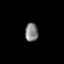
Tissue: prostate
Cell type: Endothelial cells
Senescence score: 0.7245
Nuclear area (px): 234
Mean DAPI intensity: 131.697